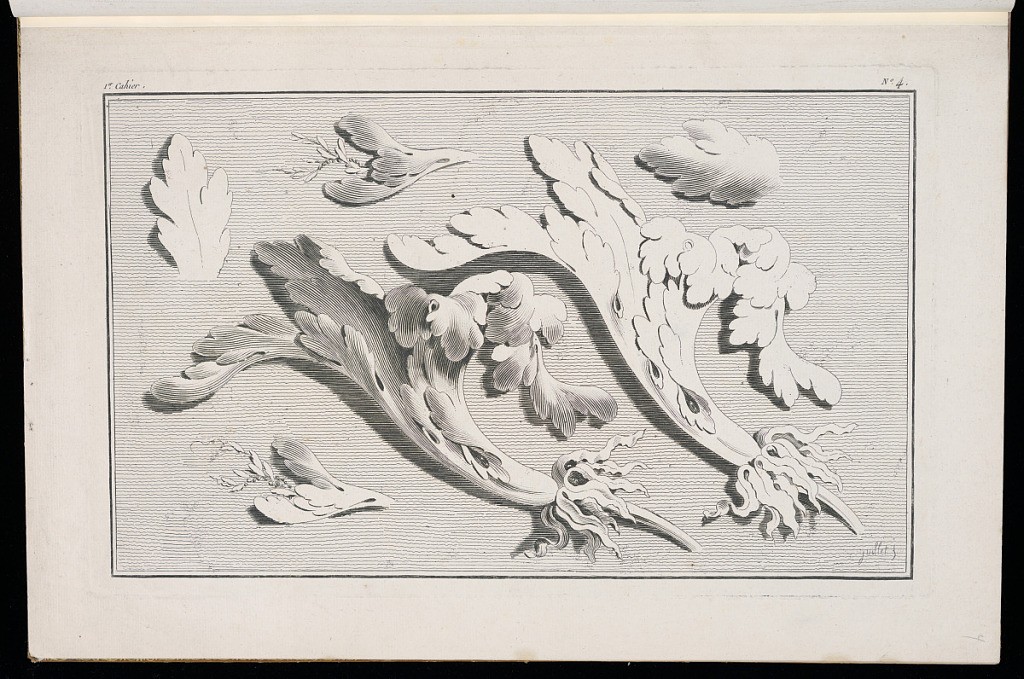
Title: Scrolling Foliate Ornament Design
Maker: Henri Sallembier, French, ca. 1753 - 1820
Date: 1777
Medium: Etching on laid paper
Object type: Print
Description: A scrolling foliate ornament design with leaf motifs. The plate is signed and numbered.